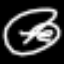
Label: fork